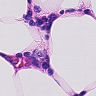
Metastatic tissue present: no